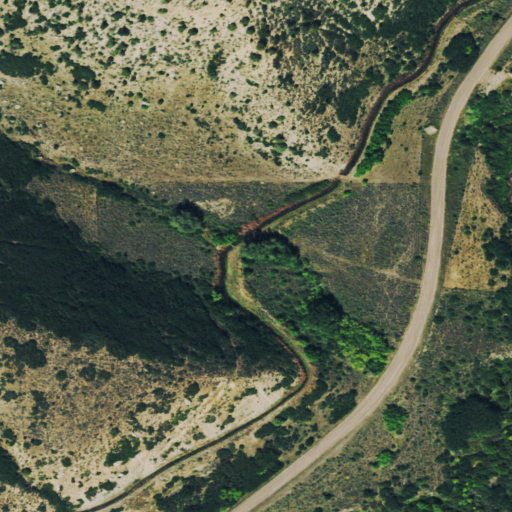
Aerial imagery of valley in Colorado named Boxelder Draw containing shrub, deciduous forest, woody wetlands, and herbaceous wetlands